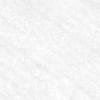
Label: no_change